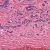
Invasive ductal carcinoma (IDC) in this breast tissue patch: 1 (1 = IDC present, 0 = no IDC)